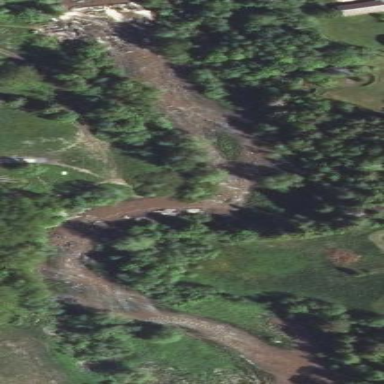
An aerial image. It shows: Natural water feature with rapids.